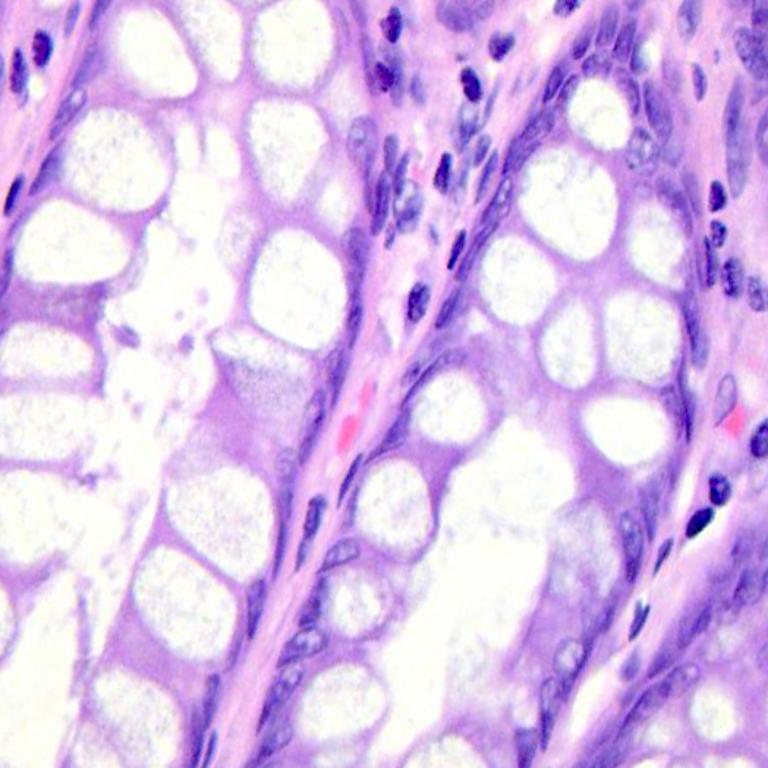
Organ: colon
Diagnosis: benign